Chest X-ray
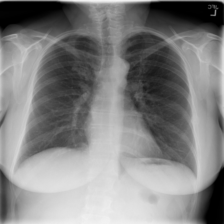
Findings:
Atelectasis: positive
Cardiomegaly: negative
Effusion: negative
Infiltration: negative
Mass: negative
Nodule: positive
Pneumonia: negative
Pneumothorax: negative
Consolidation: negative
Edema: negative
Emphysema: negative
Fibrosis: negative
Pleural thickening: negative
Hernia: negative